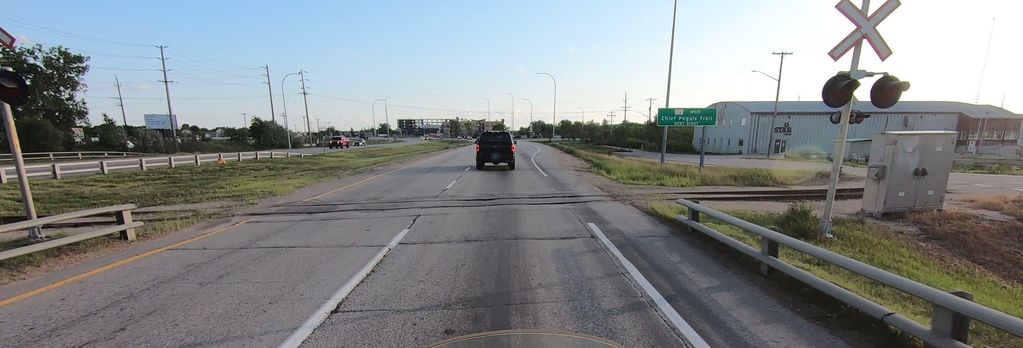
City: winnipeg